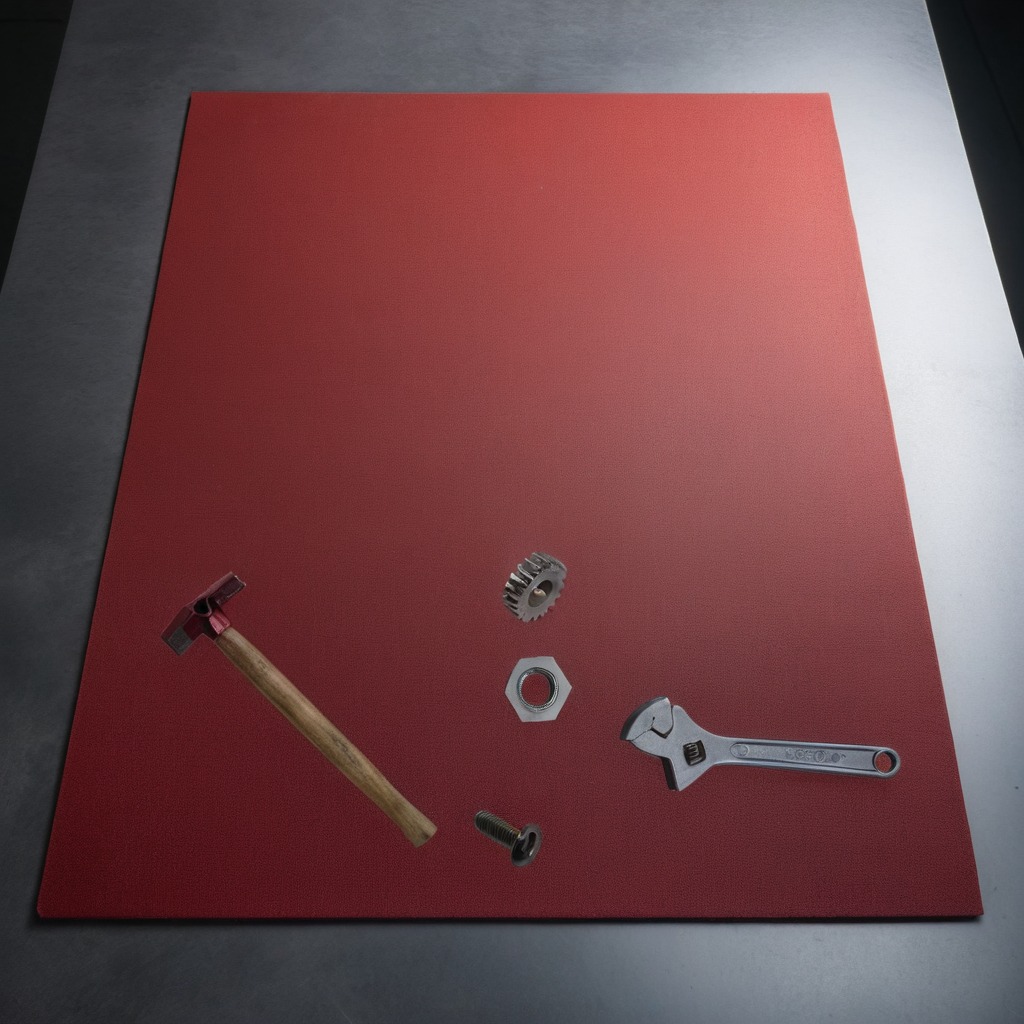
A steel gear with teeth, a hammer, a metal machine screw, a metal nut, and a wrench are lying on the clean granite tabletop inside a workshop under bright overhead lighting crisp shadows high clarity worn but beneath the mat.